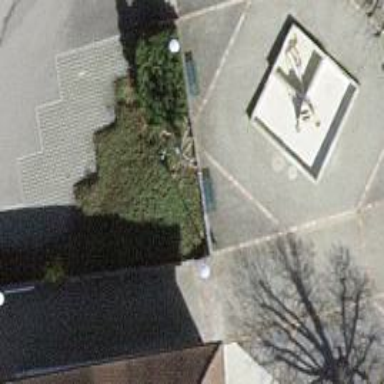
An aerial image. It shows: Bench for seating.